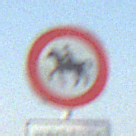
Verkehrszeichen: VerbotReiter
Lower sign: ZeitangabenMitBeschraenkungAufWochentage7
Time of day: MorningAfternoon
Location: Outdoor (Special)
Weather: Clear
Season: NotSpecified
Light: Natural